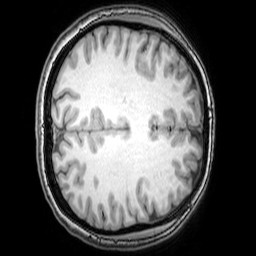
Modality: T1w
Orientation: axial
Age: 22
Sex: female
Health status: healthy
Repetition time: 0.081 s
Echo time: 0.037 s